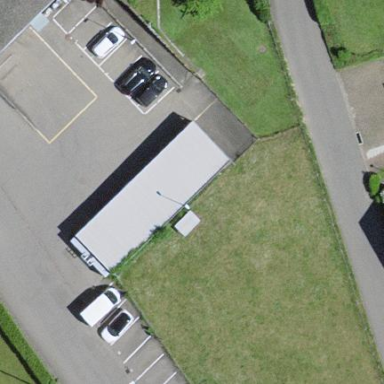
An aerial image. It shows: Garage.